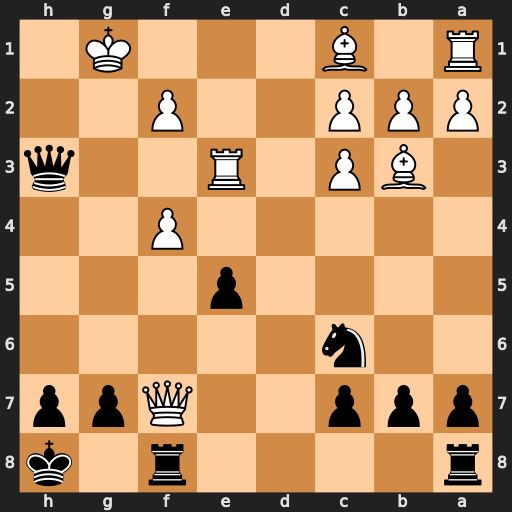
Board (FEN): r4r1k/ppp2Qpp/2n5/4p3/5P2/1BP1R2q/PPP2P2/R1B3K1
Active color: b
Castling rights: -
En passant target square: -
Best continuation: Qg4+ Rg3 Qd1+ Kg2 Rxf7